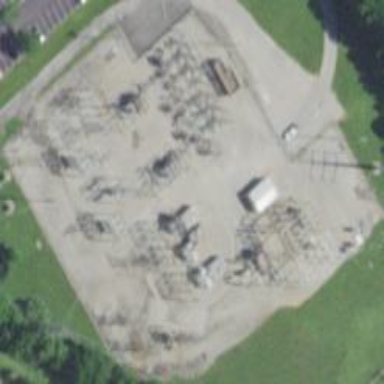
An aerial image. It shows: Power substation.